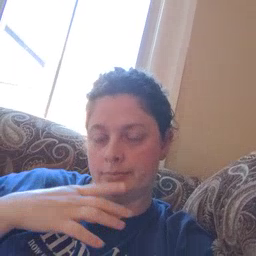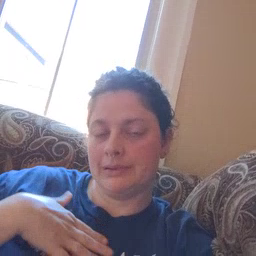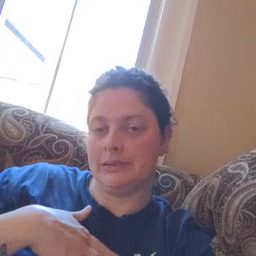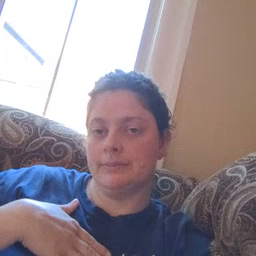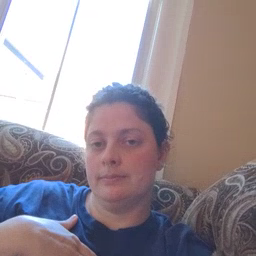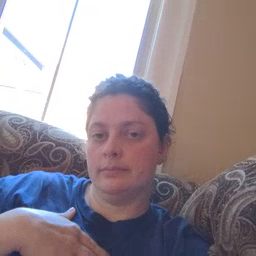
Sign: please